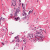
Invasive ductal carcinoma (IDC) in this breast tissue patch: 1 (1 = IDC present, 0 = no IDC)